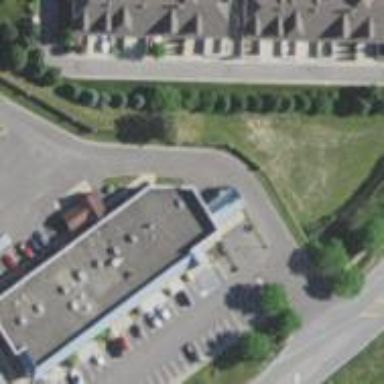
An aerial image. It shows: Retail building.